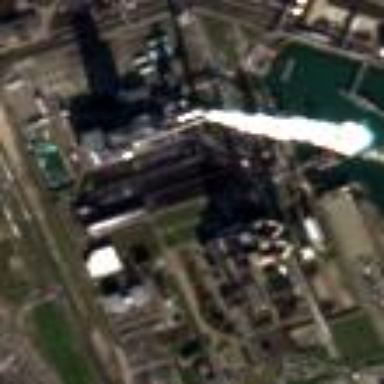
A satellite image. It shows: Industrial area with coal-powered plant.